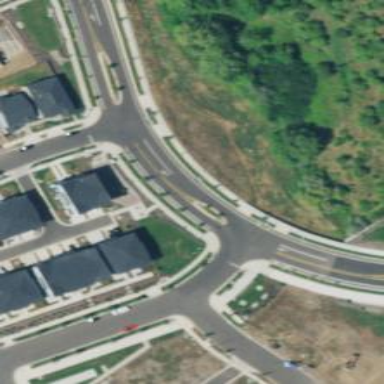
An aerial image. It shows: Unmarked road crossing.